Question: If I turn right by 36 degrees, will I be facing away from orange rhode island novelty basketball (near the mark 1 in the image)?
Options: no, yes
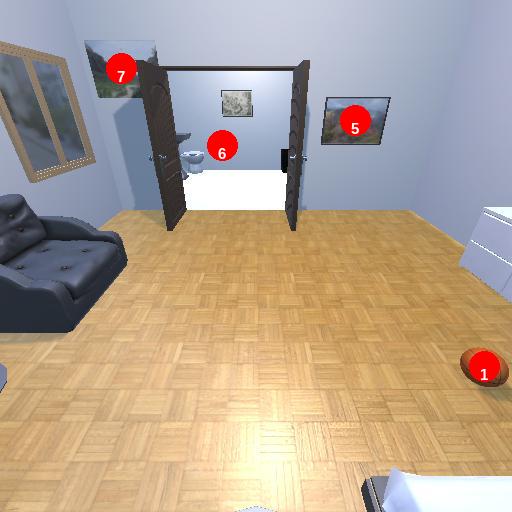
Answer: no